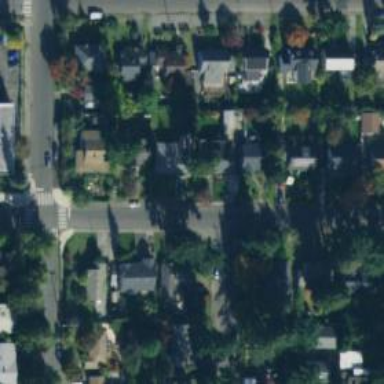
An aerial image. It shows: Residential road with asphalt surface and separate sidewalk.